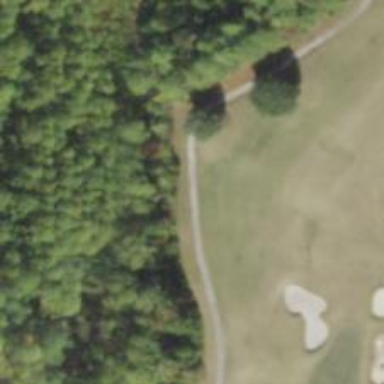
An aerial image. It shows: Path designated for golf carts.